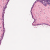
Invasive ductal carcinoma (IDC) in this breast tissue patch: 0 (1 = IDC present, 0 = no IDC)